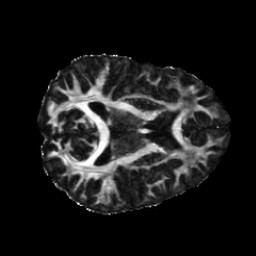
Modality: FA
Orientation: axial
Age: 30
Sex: male
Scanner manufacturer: siemens
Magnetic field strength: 6.98 T
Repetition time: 7.776 s
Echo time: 0.076 s